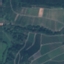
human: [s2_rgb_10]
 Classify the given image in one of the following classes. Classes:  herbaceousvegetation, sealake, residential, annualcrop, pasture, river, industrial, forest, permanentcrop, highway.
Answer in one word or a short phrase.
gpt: PermanentCrop